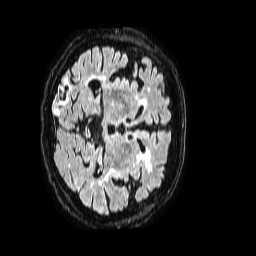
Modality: FLAIR
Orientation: axial
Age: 81
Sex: male
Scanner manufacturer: philips
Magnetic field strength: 1.5 T
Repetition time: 4.8 s
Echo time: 0.3 s